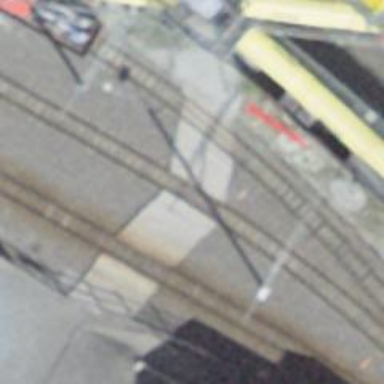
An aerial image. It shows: Narrow-gauge railway in service yard. The railway is electrified with contact line.